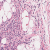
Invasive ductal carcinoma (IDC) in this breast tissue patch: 1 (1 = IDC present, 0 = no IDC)